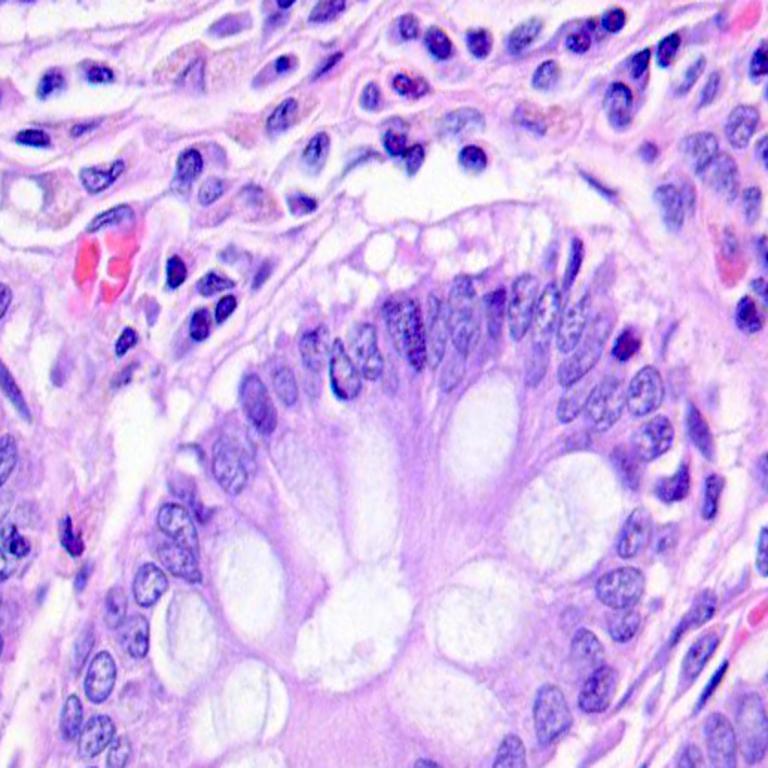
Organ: colon
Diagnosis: benign